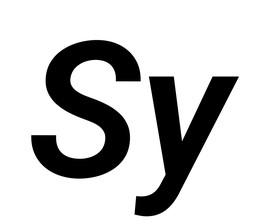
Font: Roboto-Italic_SemiBold_Italic